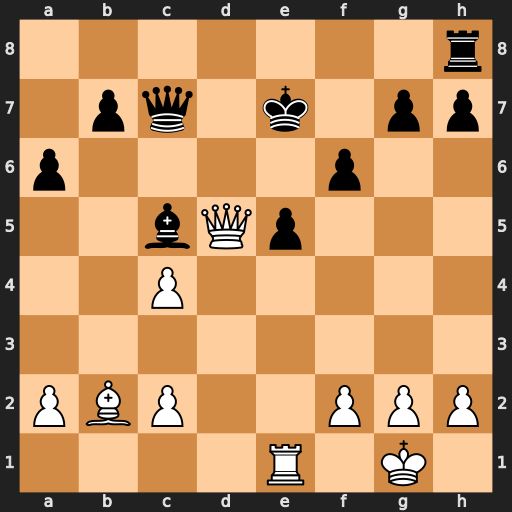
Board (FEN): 7r/1pq1k1pp/p4p2/2bQp3/2P5/8/PBP2PPP/4R1K1
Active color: w
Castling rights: -
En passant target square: -
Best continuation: Bxe5 fxe5 Rxe5+